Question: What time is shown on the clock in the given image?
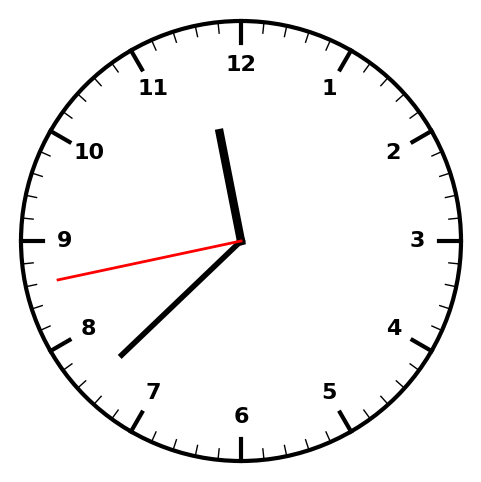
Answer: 11:37:43